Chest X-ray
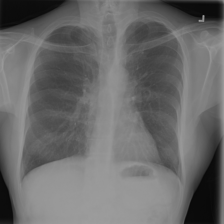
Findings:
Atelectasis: negative
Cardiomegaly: negative
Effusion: negative
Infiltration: negative
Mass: negative
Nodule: negative
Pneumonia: negative
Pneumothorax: negative
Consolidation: negative
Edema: negative
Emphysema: negative
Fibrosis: negative
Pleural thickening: positive
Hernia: negative